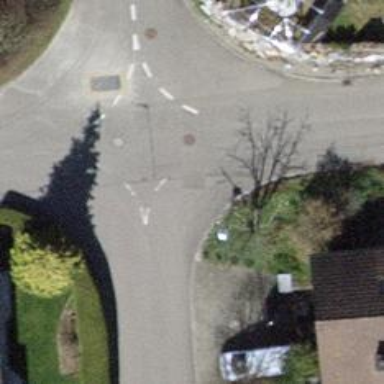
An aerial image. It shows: Smooth asphalt road in residential area.